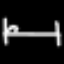
Label: bed